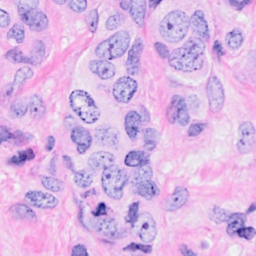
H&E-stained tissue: Breast